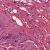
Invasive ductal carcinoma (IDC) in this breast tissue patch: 1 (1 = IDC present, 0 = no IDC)